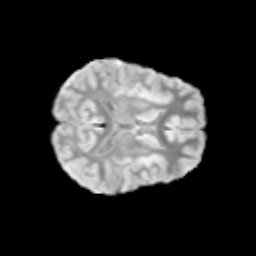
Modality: T2w
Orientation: axial
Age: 11
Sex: male
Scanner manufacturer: siemens
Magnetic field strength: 3 T
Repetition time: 3.8 s
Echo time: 0.07 s